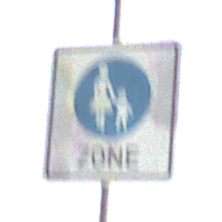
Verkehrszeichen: BeginnFussgaengerzone
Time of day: SunriseSunset
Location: Outdoor (Suburban)
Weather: PartlyCloudy
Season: NotSpecified
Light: Natural